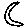
Label: moon